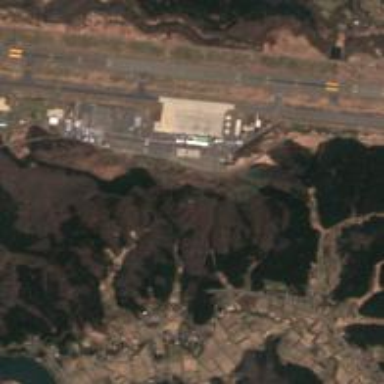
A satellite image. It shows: Public aerodrome surrounded by fence.